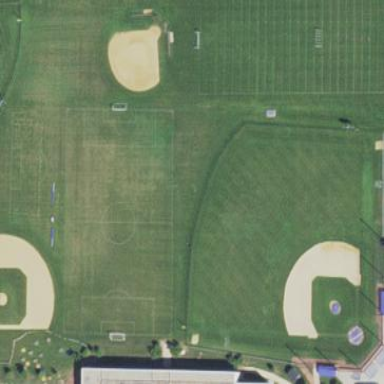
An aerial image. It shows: Baseball pitch for leisure land activities.